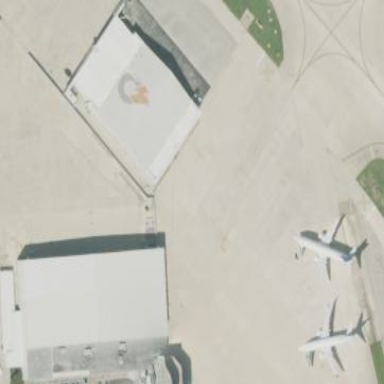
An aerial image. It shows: Building that is hangar at the airport.